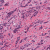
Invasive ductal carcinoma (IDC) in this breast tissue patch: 1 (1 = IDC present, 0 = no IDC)